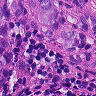
Metastatic tissue present: yes